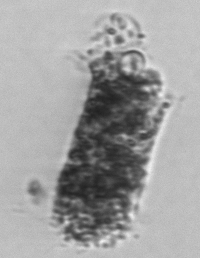
Label: fecal_pellet